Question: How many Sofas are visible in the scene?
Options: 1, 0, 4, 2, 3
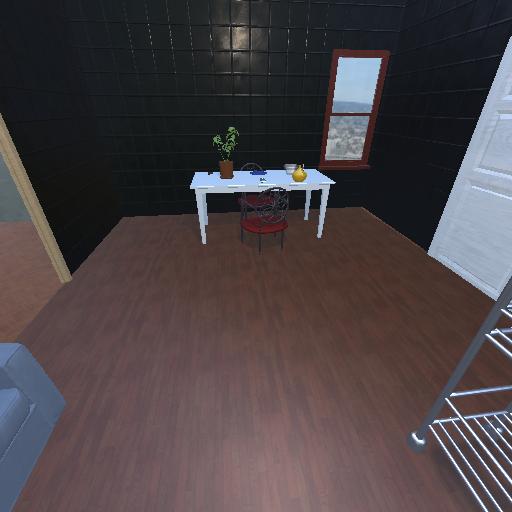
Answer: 1